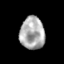
Tissue: skin
Cell type: Epithelial cells
Senescence score: 0.2869
Nuclear area (px): 781
Mean DAPI intensity: 173.915